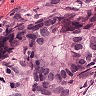
Metastatic tissue present: yes